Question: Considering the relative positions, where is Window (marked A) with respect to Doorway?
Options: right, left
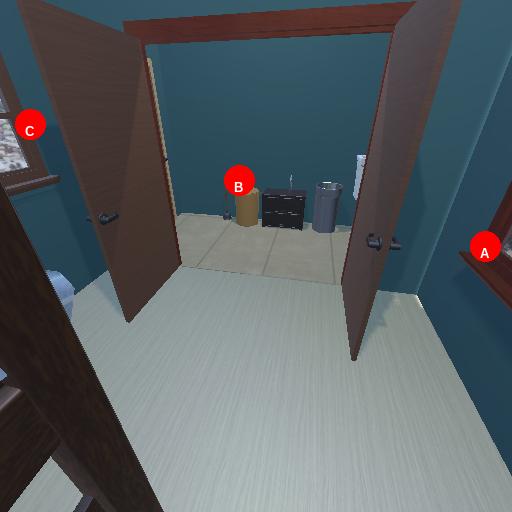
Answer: right